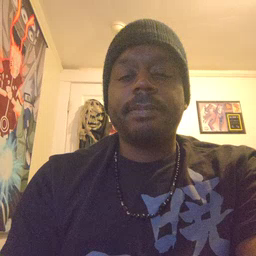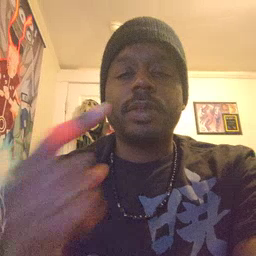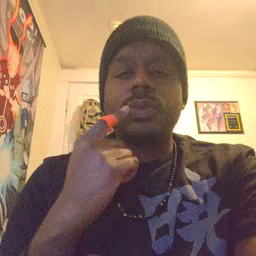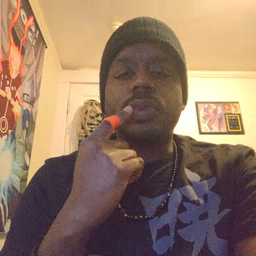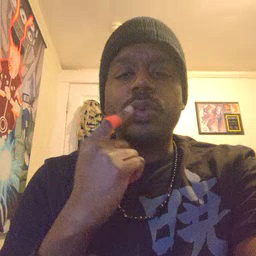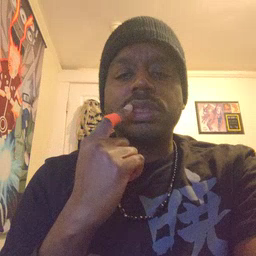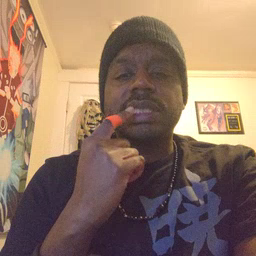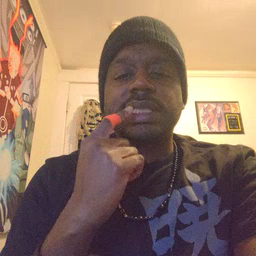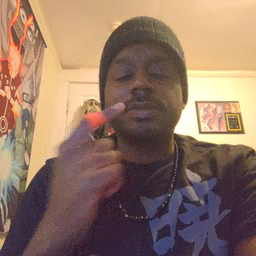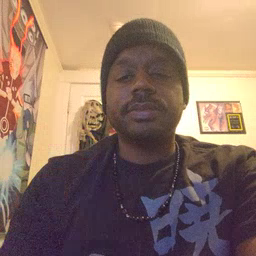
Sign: tooth